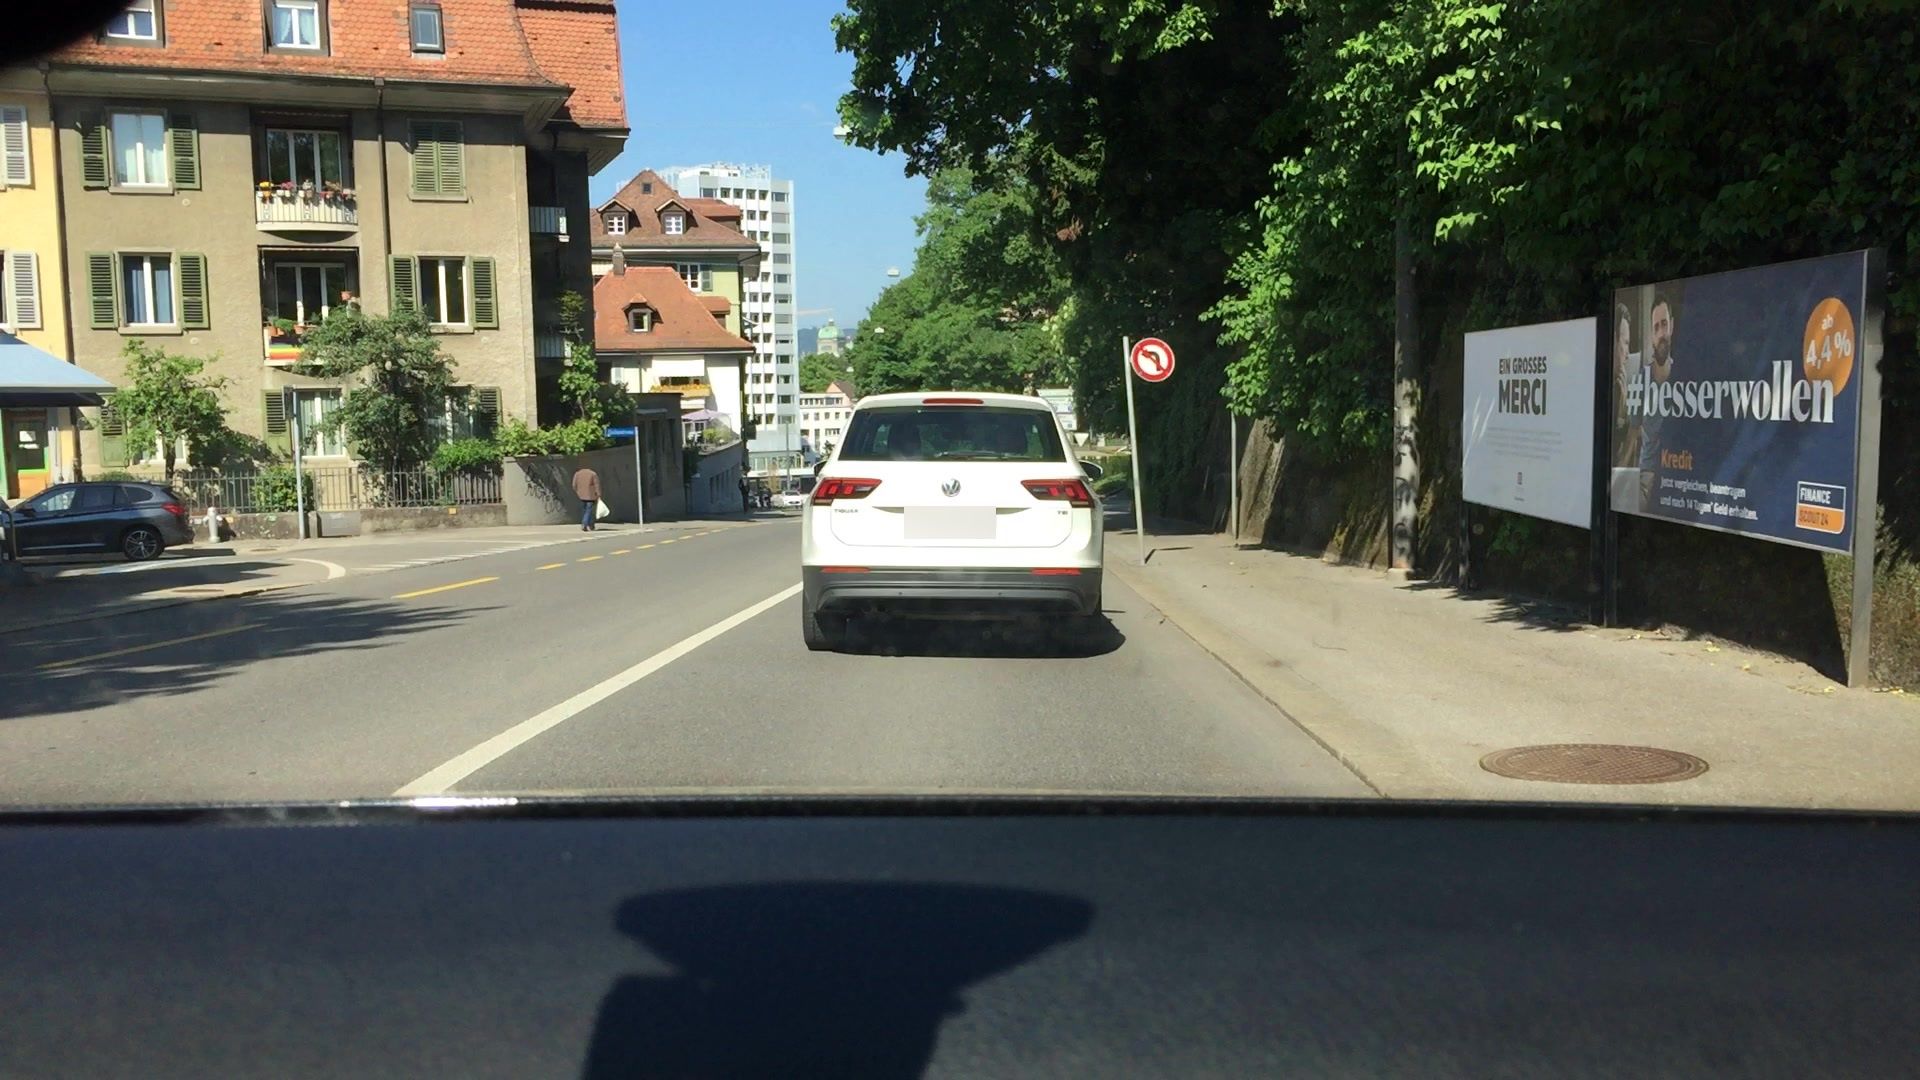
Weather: clear
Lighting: day
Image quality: good
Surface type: driving surface
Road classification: secondary
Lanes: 2
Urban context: urban centre
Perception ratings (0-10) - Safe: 1.43, Lively: 8.4, Beautiful: 5.45, Boring: 1.71, Depressing: 4.59, Wealthy: 7.36